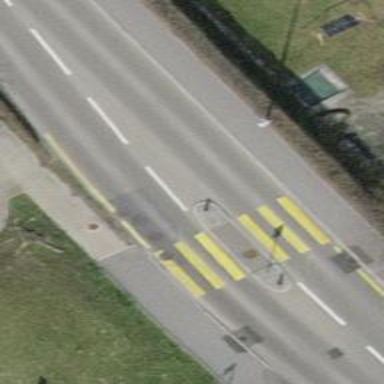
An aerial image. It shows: Marked crossing on footway.